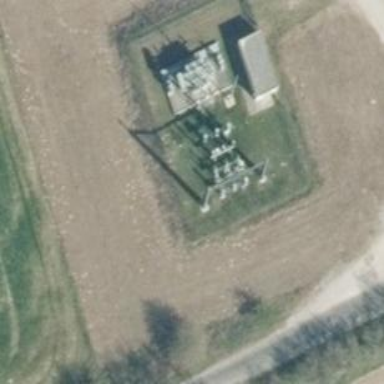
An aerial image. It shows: Outdoor power substation used for generation. The area is enclosed by fence.